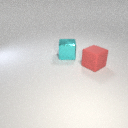
large cyan metal cube behind large red rubber cube